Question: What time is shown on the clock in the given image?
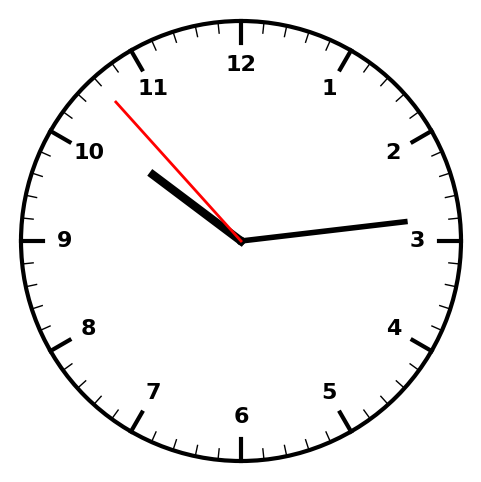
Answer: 10:13:53